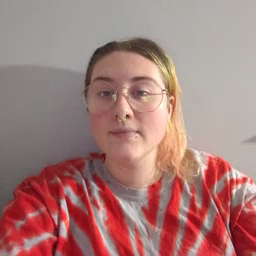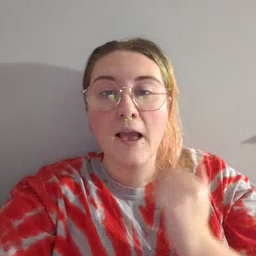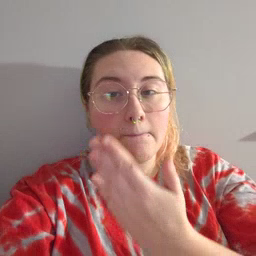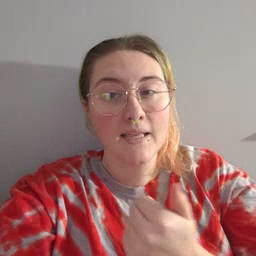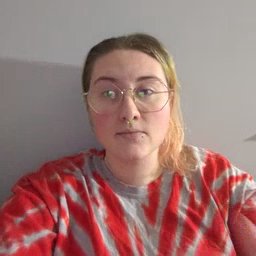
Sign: napkin